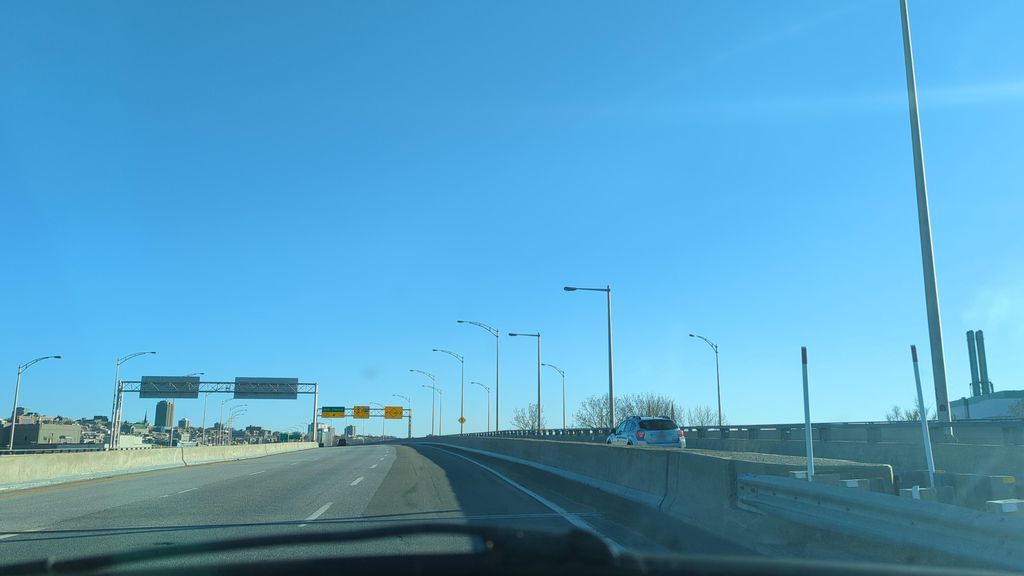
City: quebec_city